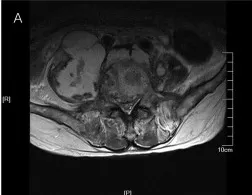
MRI results of lumbar plain scan. The result of TIWI.
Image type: radiology (mri)